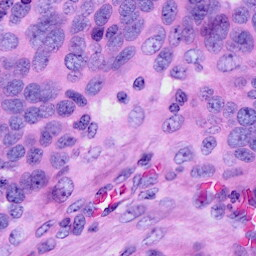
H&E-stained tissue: Ovarian